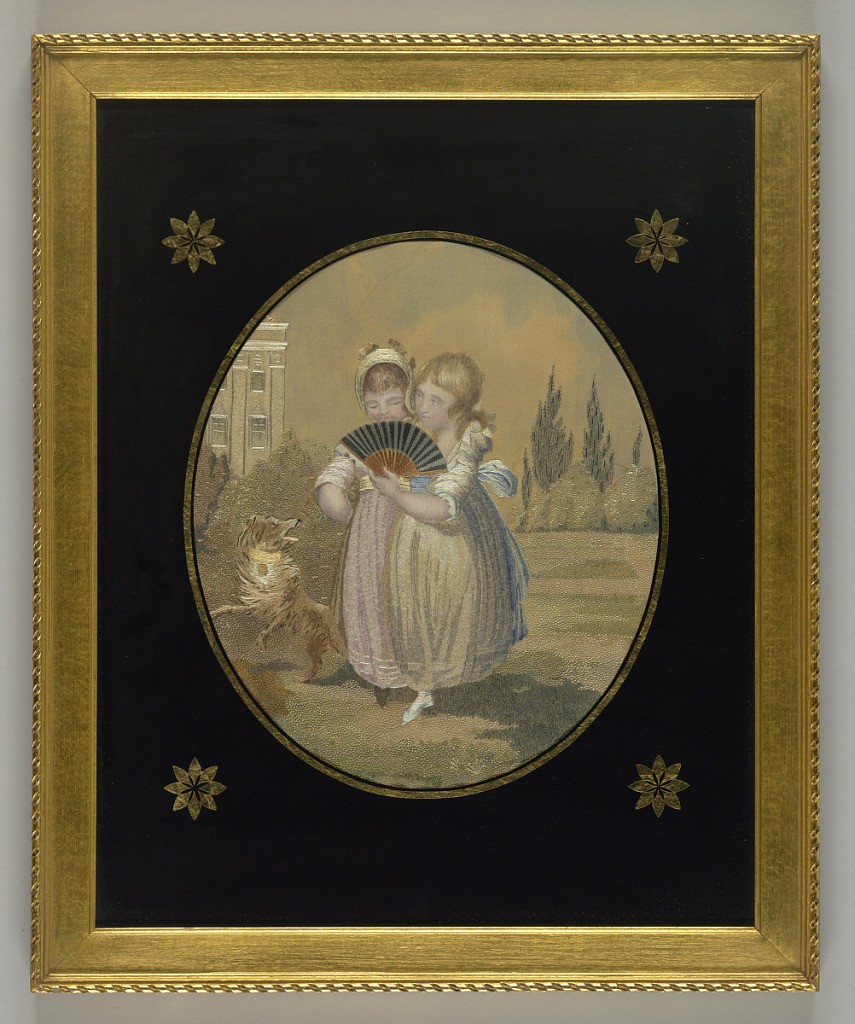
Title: Embroidered picture
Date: ca. 1825
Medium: silk embroidery with paint on silk foundation Technique: embroidered in running, satin and stem stitches on a satin foundation
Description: Two children, one holding a fan, with a dog in front of a Georgian building. Framed with an eglomisé mat and a gold frame.